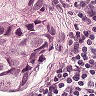
Metastatic tissue present: yes